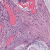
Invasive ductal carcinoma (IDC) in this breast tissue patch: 1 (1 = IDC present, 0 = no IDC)